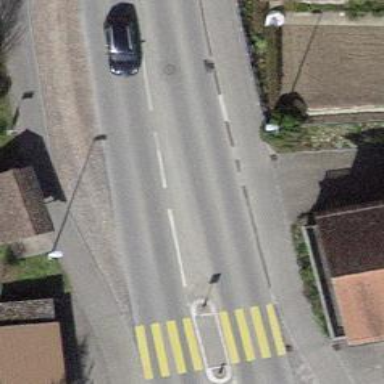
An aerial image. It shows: Bus stop with designated stop position for public transport.